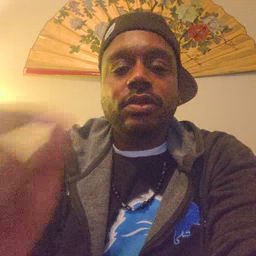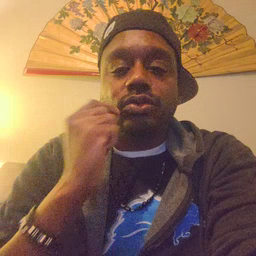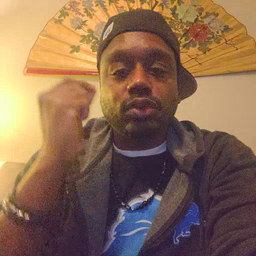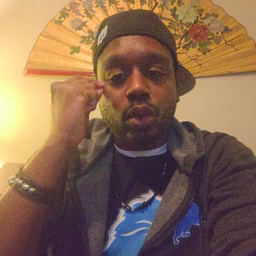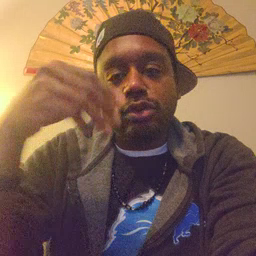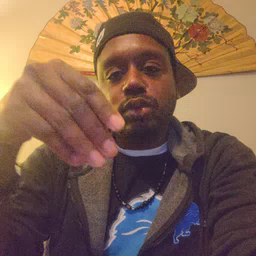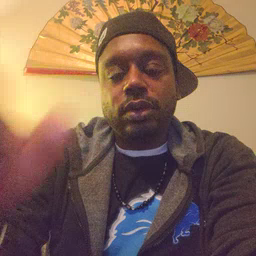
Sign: store